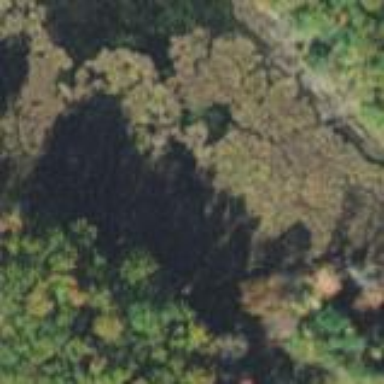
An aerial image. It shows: Marsh wetland.